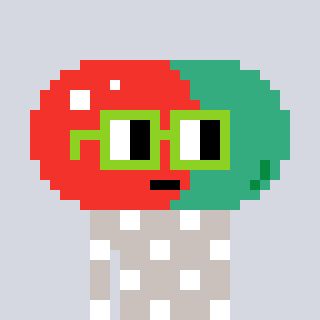
a pixel art character with square light green glasses, a pill-shaped head and a foggrey-colored body on a cool background